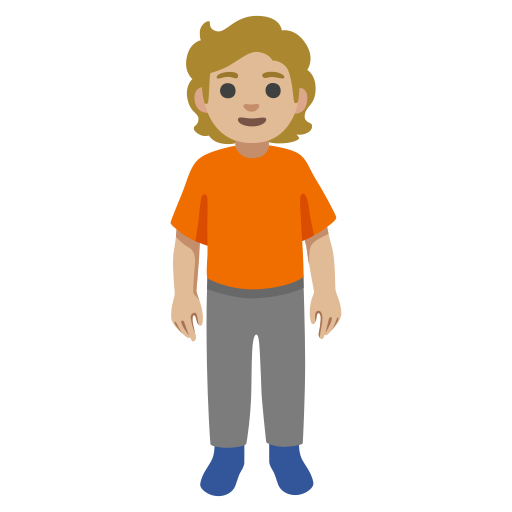
Emoji: 🧍🏼